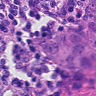
Metastatic tissue present: yes